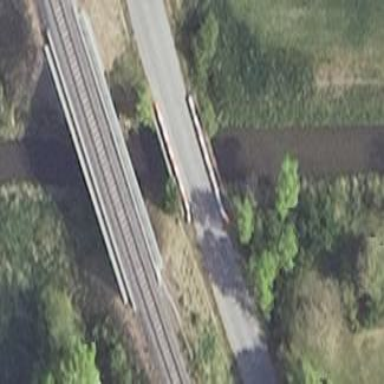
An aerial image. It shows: Man-made bridge.